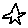
Label: hexagon